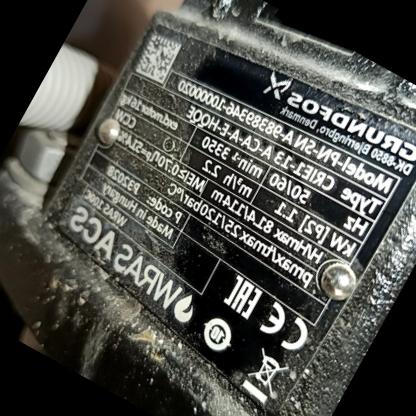
Klasa: tabliczka-znamionowa